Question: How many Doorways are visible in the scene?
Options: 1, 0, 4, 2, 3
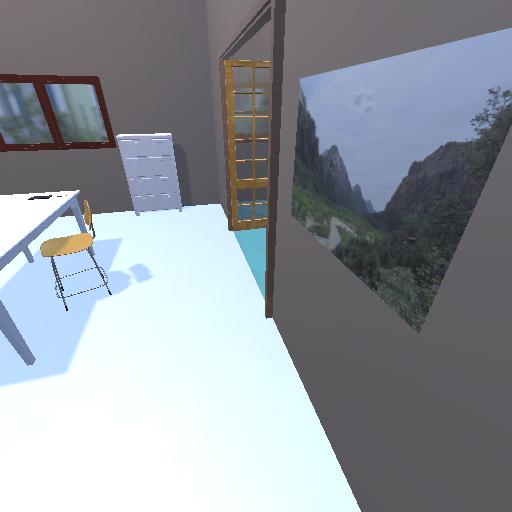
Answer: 1